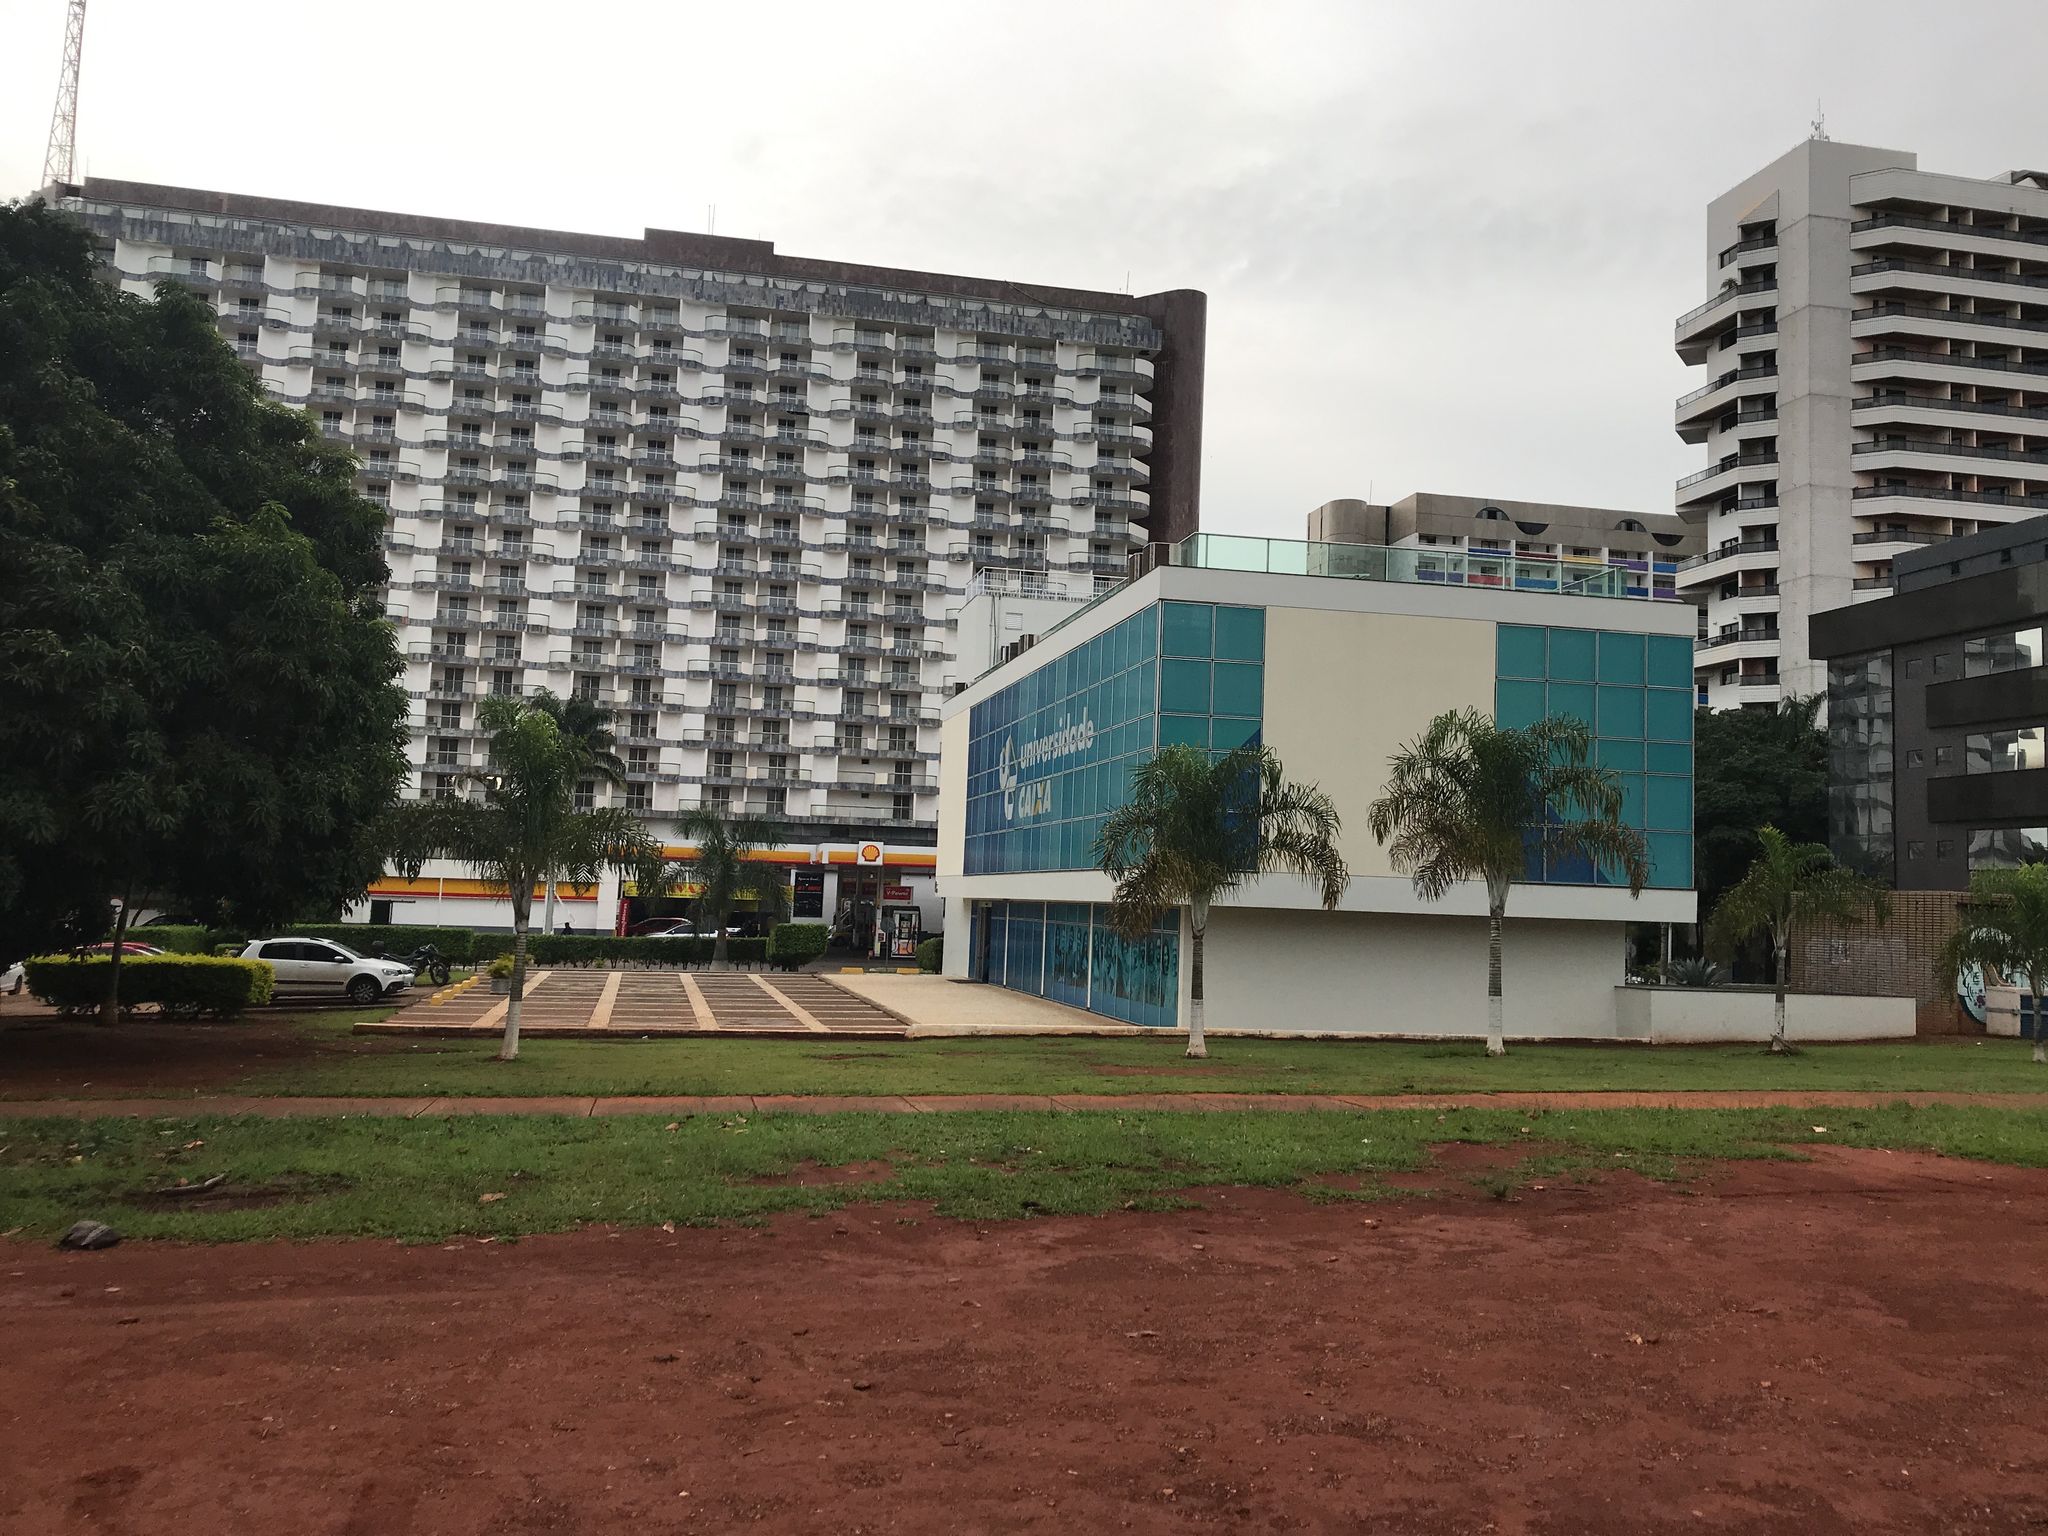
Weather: cloudy
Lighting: day
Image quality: good
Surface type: walking surface
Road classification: service
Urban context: suburban or peri-urban
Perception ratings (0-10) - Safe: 5.83, Lively: 7.23, Beautiful: 2.52, Boring: 1.37, Depressing: 7.88, Wealthy: 1.7